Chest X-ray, PA view. Patient: 31 years old, sex M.
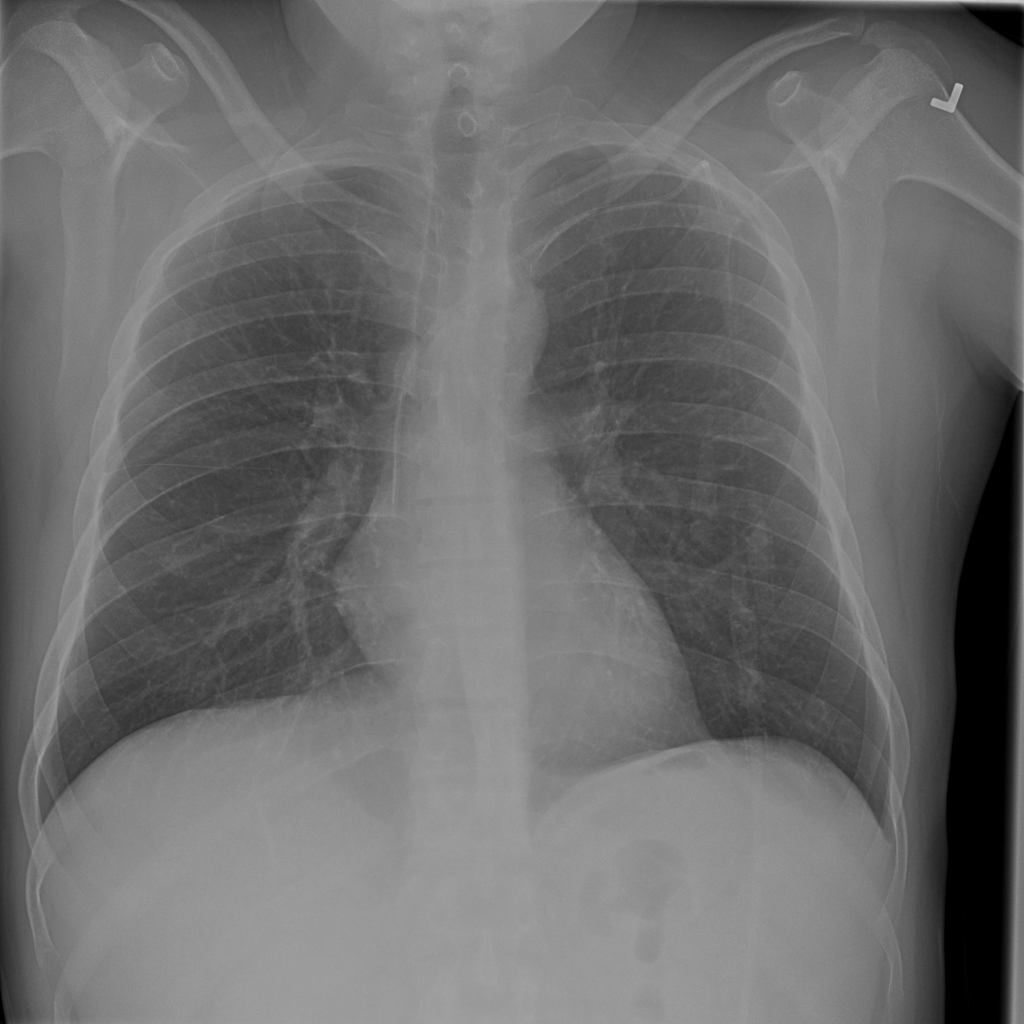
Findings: No Finding